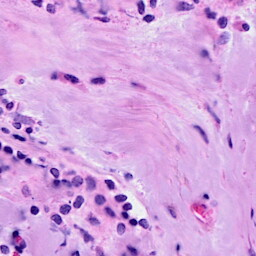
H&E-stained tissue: Breast